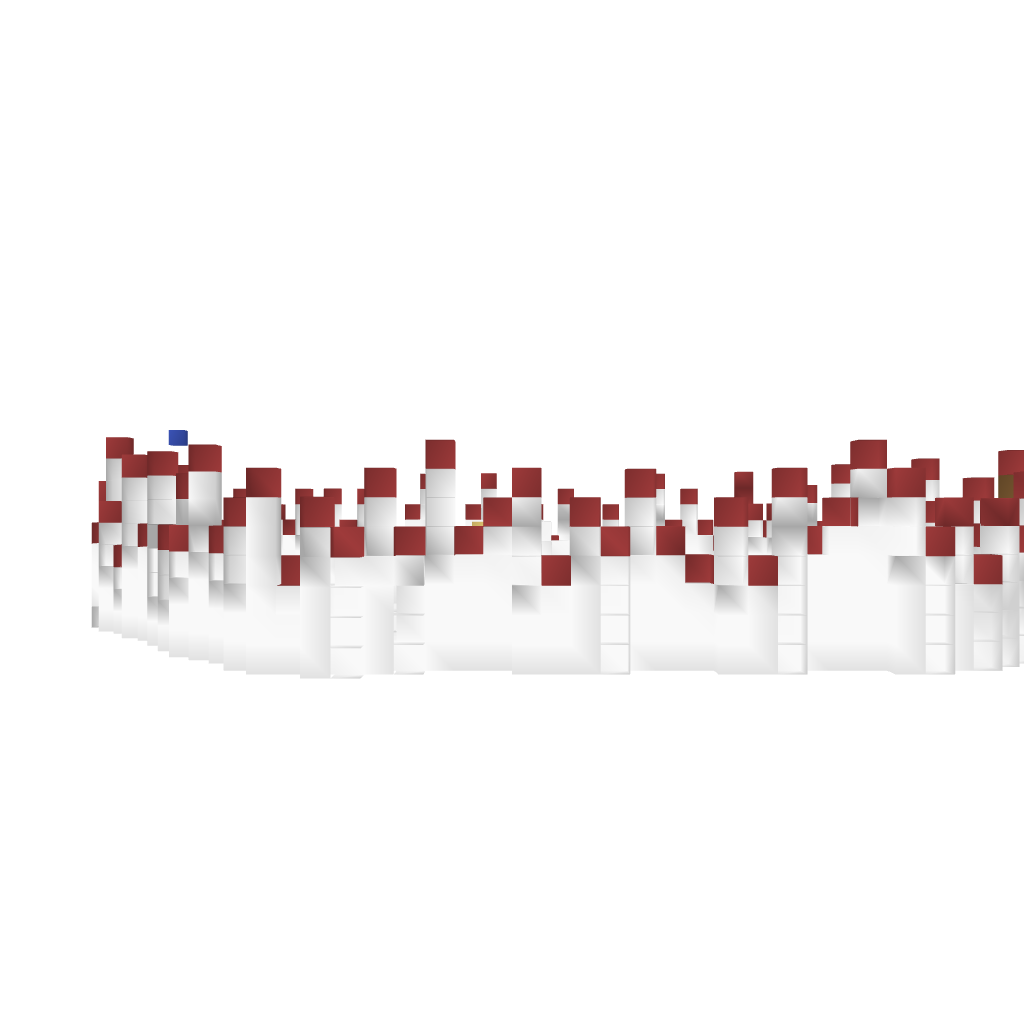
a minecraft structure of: Ice Arena good quality